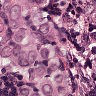
Metastatic tissue present: yes